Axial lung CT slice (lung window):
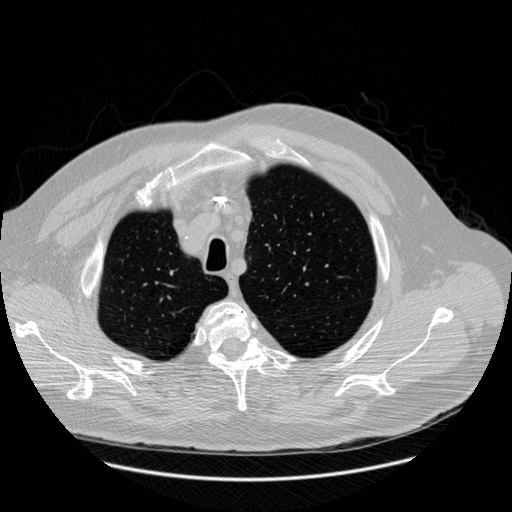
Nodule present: no